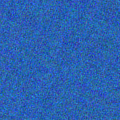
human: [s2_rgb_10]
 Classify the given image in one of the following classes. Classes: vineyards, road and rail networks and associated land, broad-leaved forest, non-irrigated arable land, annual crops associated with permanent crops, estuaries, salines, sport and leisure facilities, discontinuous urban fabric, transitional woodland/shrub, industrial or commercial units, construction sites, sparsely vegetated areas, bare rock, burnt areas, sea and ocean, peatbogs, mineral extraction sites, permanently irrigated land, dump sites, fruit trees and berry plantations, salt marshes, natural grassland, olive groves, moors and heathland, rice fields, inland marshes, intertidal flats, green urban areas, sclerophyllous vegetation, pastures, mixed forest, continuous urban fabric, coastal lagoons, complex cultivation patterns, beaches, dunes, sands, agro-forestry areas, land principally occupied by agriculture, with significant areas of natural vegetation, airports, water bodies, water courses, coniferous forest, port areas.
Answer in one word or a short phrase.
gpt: sea and ocean